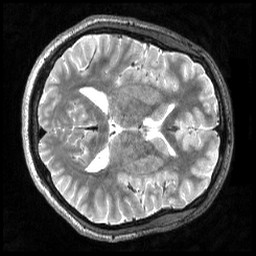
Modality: T2w
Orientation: axial
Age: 21
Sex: male
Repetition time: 3.2 s
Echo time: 0.563 s